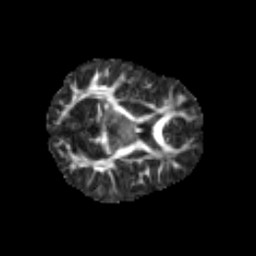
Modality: FA
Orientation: axial
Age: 6
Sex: female
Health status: healthy